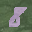
Label: 8